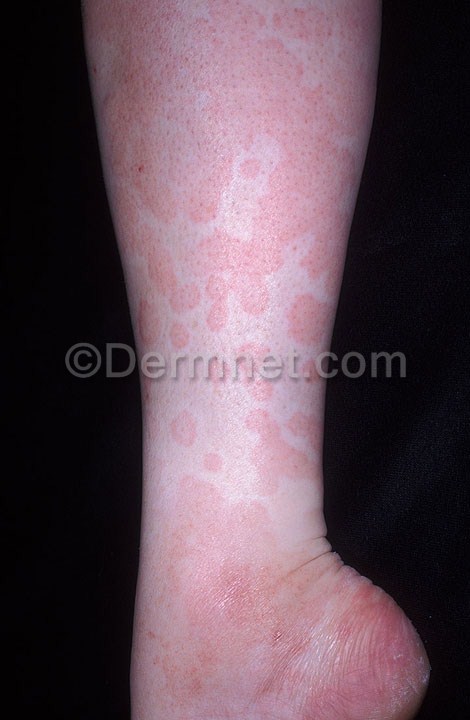
Disease: Urticaria Hives